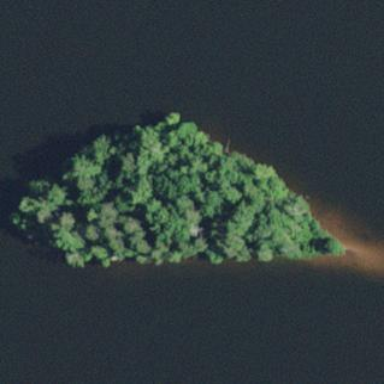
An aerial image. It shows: Island covered with woodland.